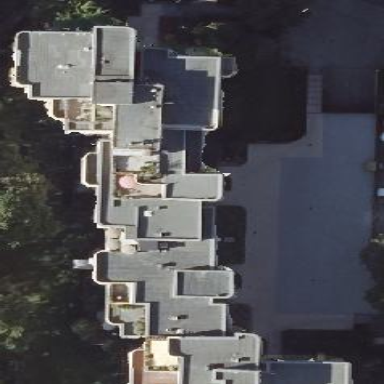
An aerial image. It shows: Apartment building with flat roof.